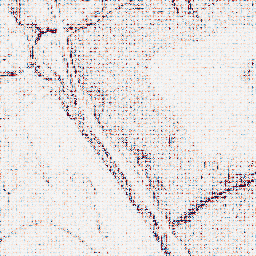
Category: wavelet
Decomposition family: wavelet_dwt
Decomposition parameters: wavelet: db2
level: 1
Upsampling method: sinc_blackman
Upsampling parameters: scale: 4
kernel_size: 4
Upsampling scale: 4